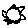
Label: sun